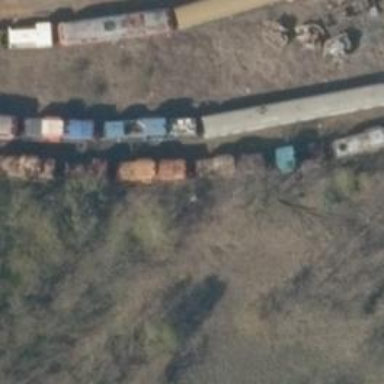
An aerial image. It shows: Railway yard.